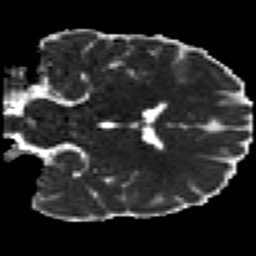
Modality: MD
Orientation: coronal
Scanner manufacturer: siemens
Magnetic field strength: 3 T
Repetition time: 7.8 s
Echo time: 0.09 s